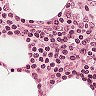
Metastatic tissue present: no